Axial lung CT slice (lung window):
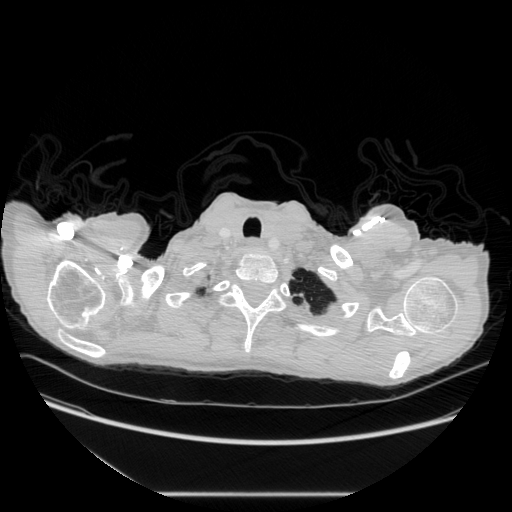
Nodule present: no